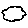
Label: cloud